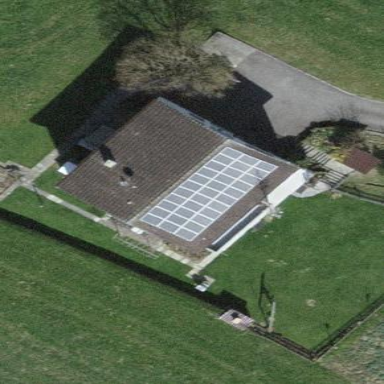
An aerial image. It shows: Solar power generator using photovoltaic method with solar photovoltaic panel types.